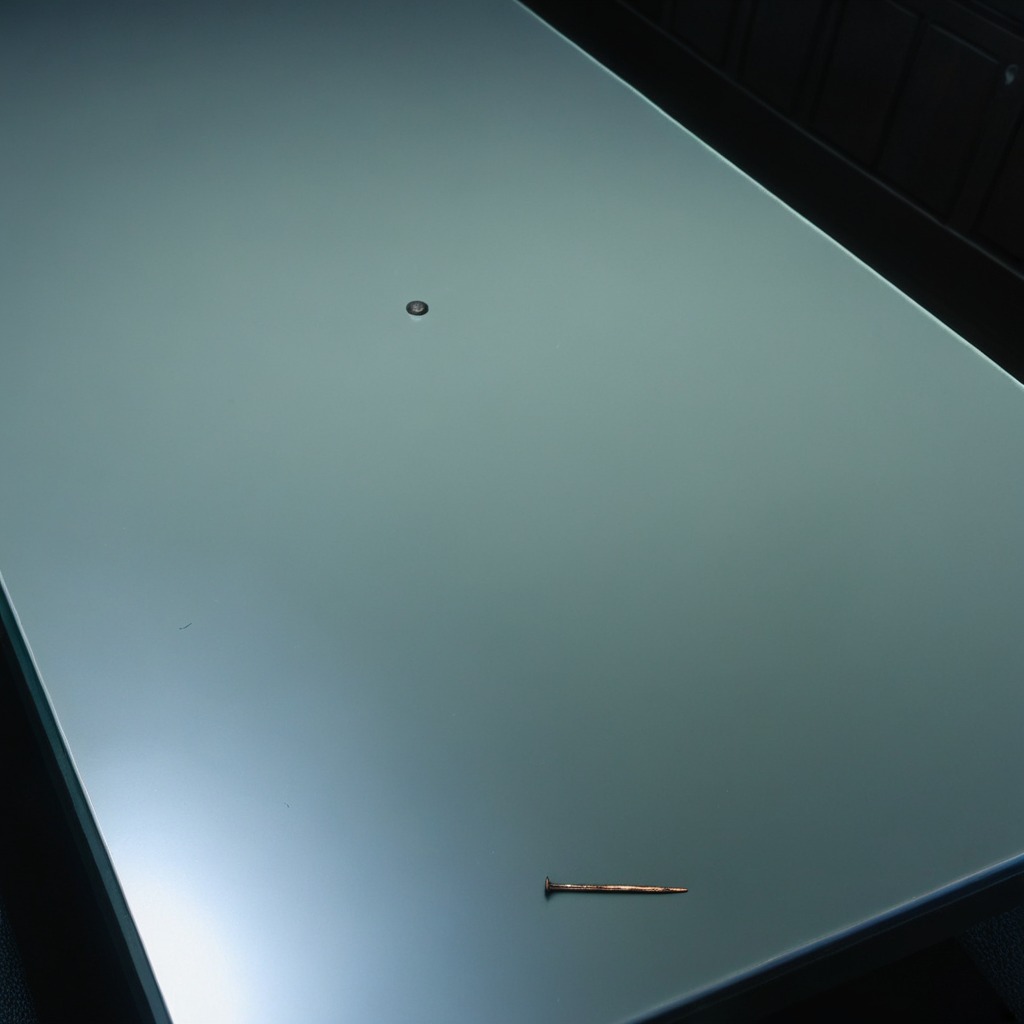
A nail is lying on the table in a railway signal maintenance room.